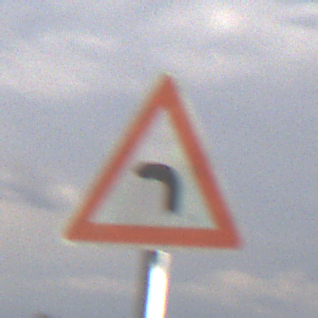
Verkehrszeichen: KurveLinks
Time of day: MorningAfternoon
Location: Outdoor (Nature)
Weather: PartlyCloudy
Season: NotSpecified
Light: Natural